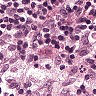
Metastatic tissue present: no